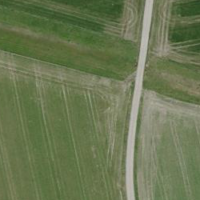
EUNIS habitat code: 52
Species observed at this site:
Lythrum salicaria
Chroicocephalus ridibundus
Milvus milvus
Corvus cornix
Corvus corone
Milvus migrans